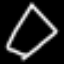
Label: diamond